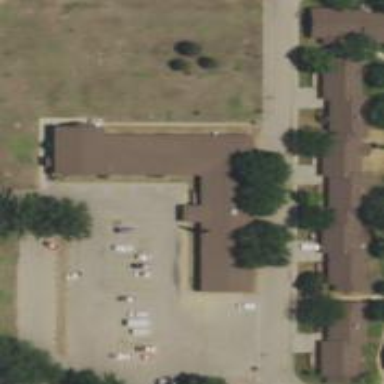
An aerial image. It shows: Building that serves as nursing home.